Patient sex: F
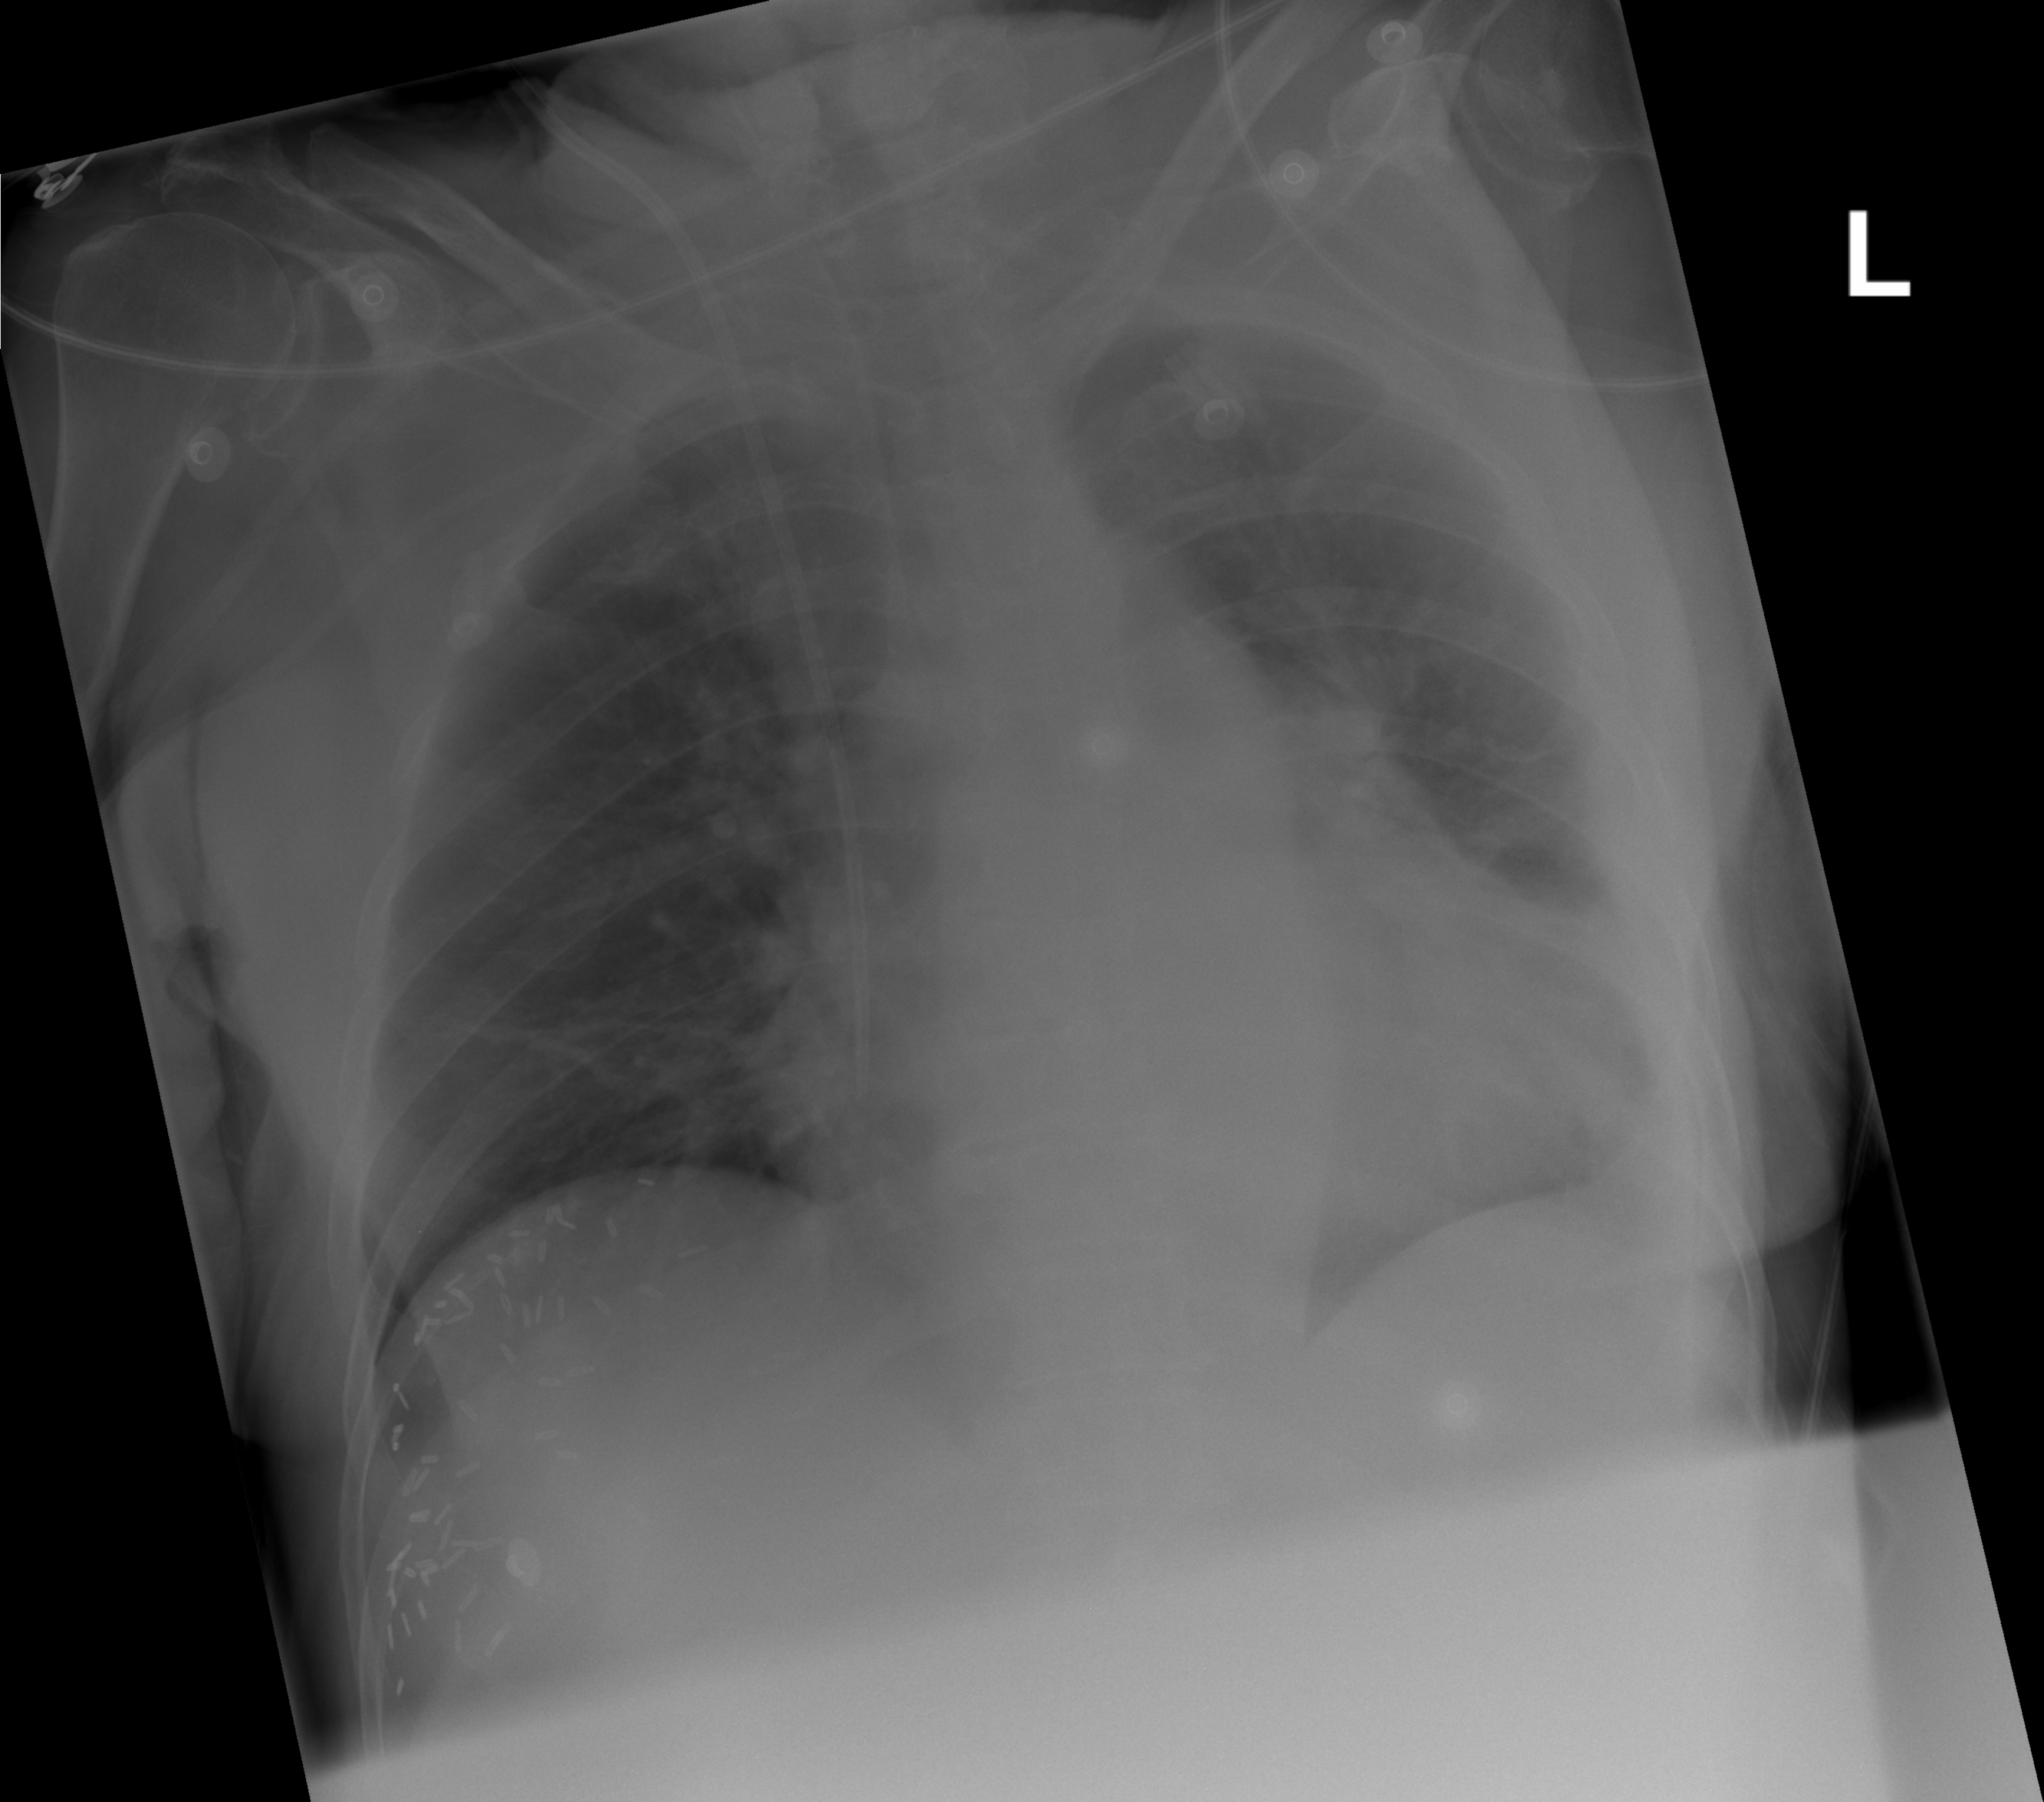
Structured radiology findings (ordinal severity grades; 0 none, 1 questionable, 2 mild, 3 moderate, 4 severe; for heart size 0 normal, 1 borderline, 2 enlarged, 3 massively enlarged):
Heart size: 2
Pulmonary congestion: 2
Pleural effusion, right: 0
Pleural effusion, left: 0
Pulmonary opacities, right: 0
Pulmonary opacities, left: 0
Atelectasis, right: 0
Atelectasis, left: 2